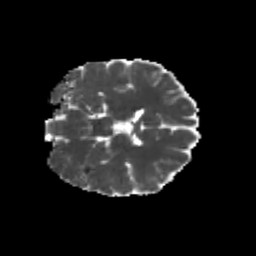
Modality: MD
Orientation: coronal
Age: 19
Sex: male
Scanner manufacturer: siemens
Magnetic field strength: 3 T
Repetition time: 3.5 s
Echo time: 0.104 s